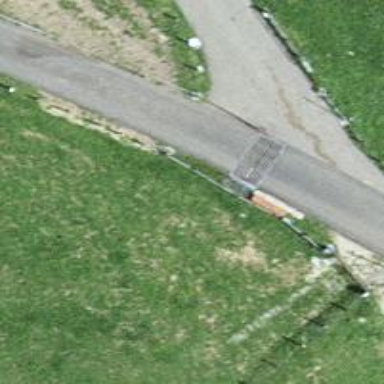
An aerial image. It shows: Cattle grid.